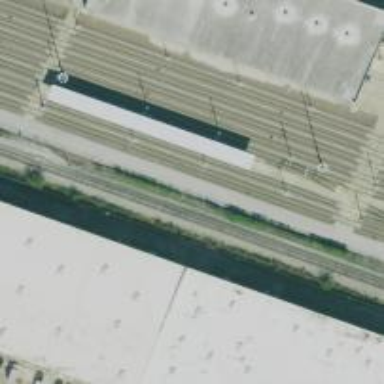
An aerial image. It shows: Light rail yard with electrified contact lines.